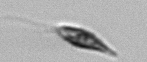
Label: Euglena